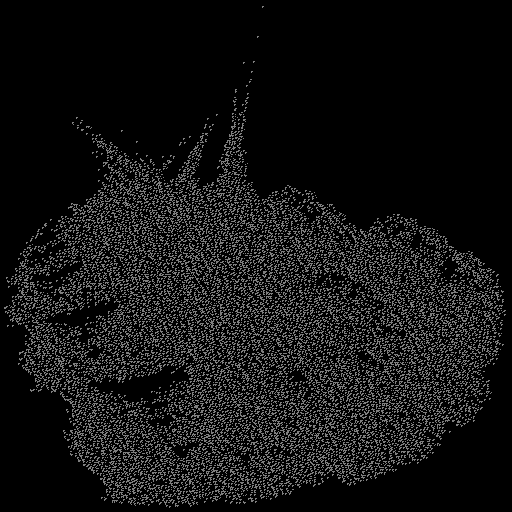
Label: broccoli